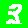
Digit: 3